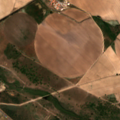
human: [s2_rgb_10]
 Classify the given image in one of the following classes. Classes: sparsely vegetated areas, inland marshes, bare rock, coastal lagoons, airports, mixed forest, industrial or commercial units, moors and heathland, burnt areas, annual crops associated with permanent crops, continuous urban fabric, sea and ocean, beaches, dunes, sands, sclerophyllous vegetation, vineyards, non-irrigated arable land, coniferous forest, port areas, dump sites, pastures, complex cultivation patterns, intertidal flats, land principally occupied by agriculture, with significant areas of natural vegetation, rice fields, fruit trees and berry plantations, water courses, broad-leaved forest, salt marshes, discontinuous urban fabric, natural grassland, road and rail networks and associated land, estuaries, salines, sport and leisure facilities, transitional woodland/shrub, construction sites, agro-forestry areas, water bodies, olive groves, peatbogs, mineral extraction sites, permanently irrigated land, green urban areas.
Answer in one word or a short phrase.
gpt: industrial or commercial units, non-irrigated arable land, permanently irrigated land, complex cultivation patterns, land principally occupied by agriculture, with significant areas of natural vegetation, mixed forest